Aerial crown-view tile of a tropical tree (Barro Colorado Island, Panama), acquired 20250217:
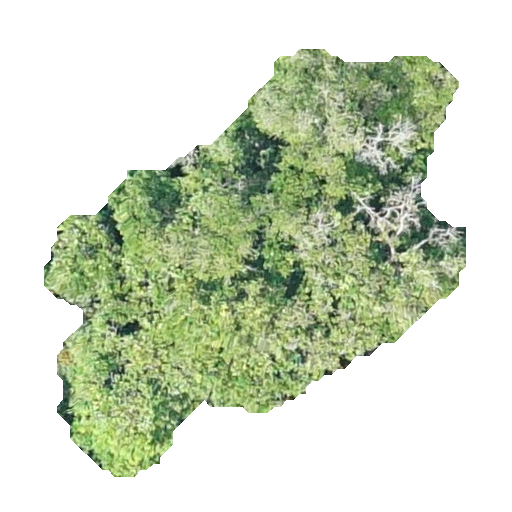
Species: Guapira myrtiflora
GBIF accepted scientific name: Guapira myrtiflora
Crown area: 159.926 m²